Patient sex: M
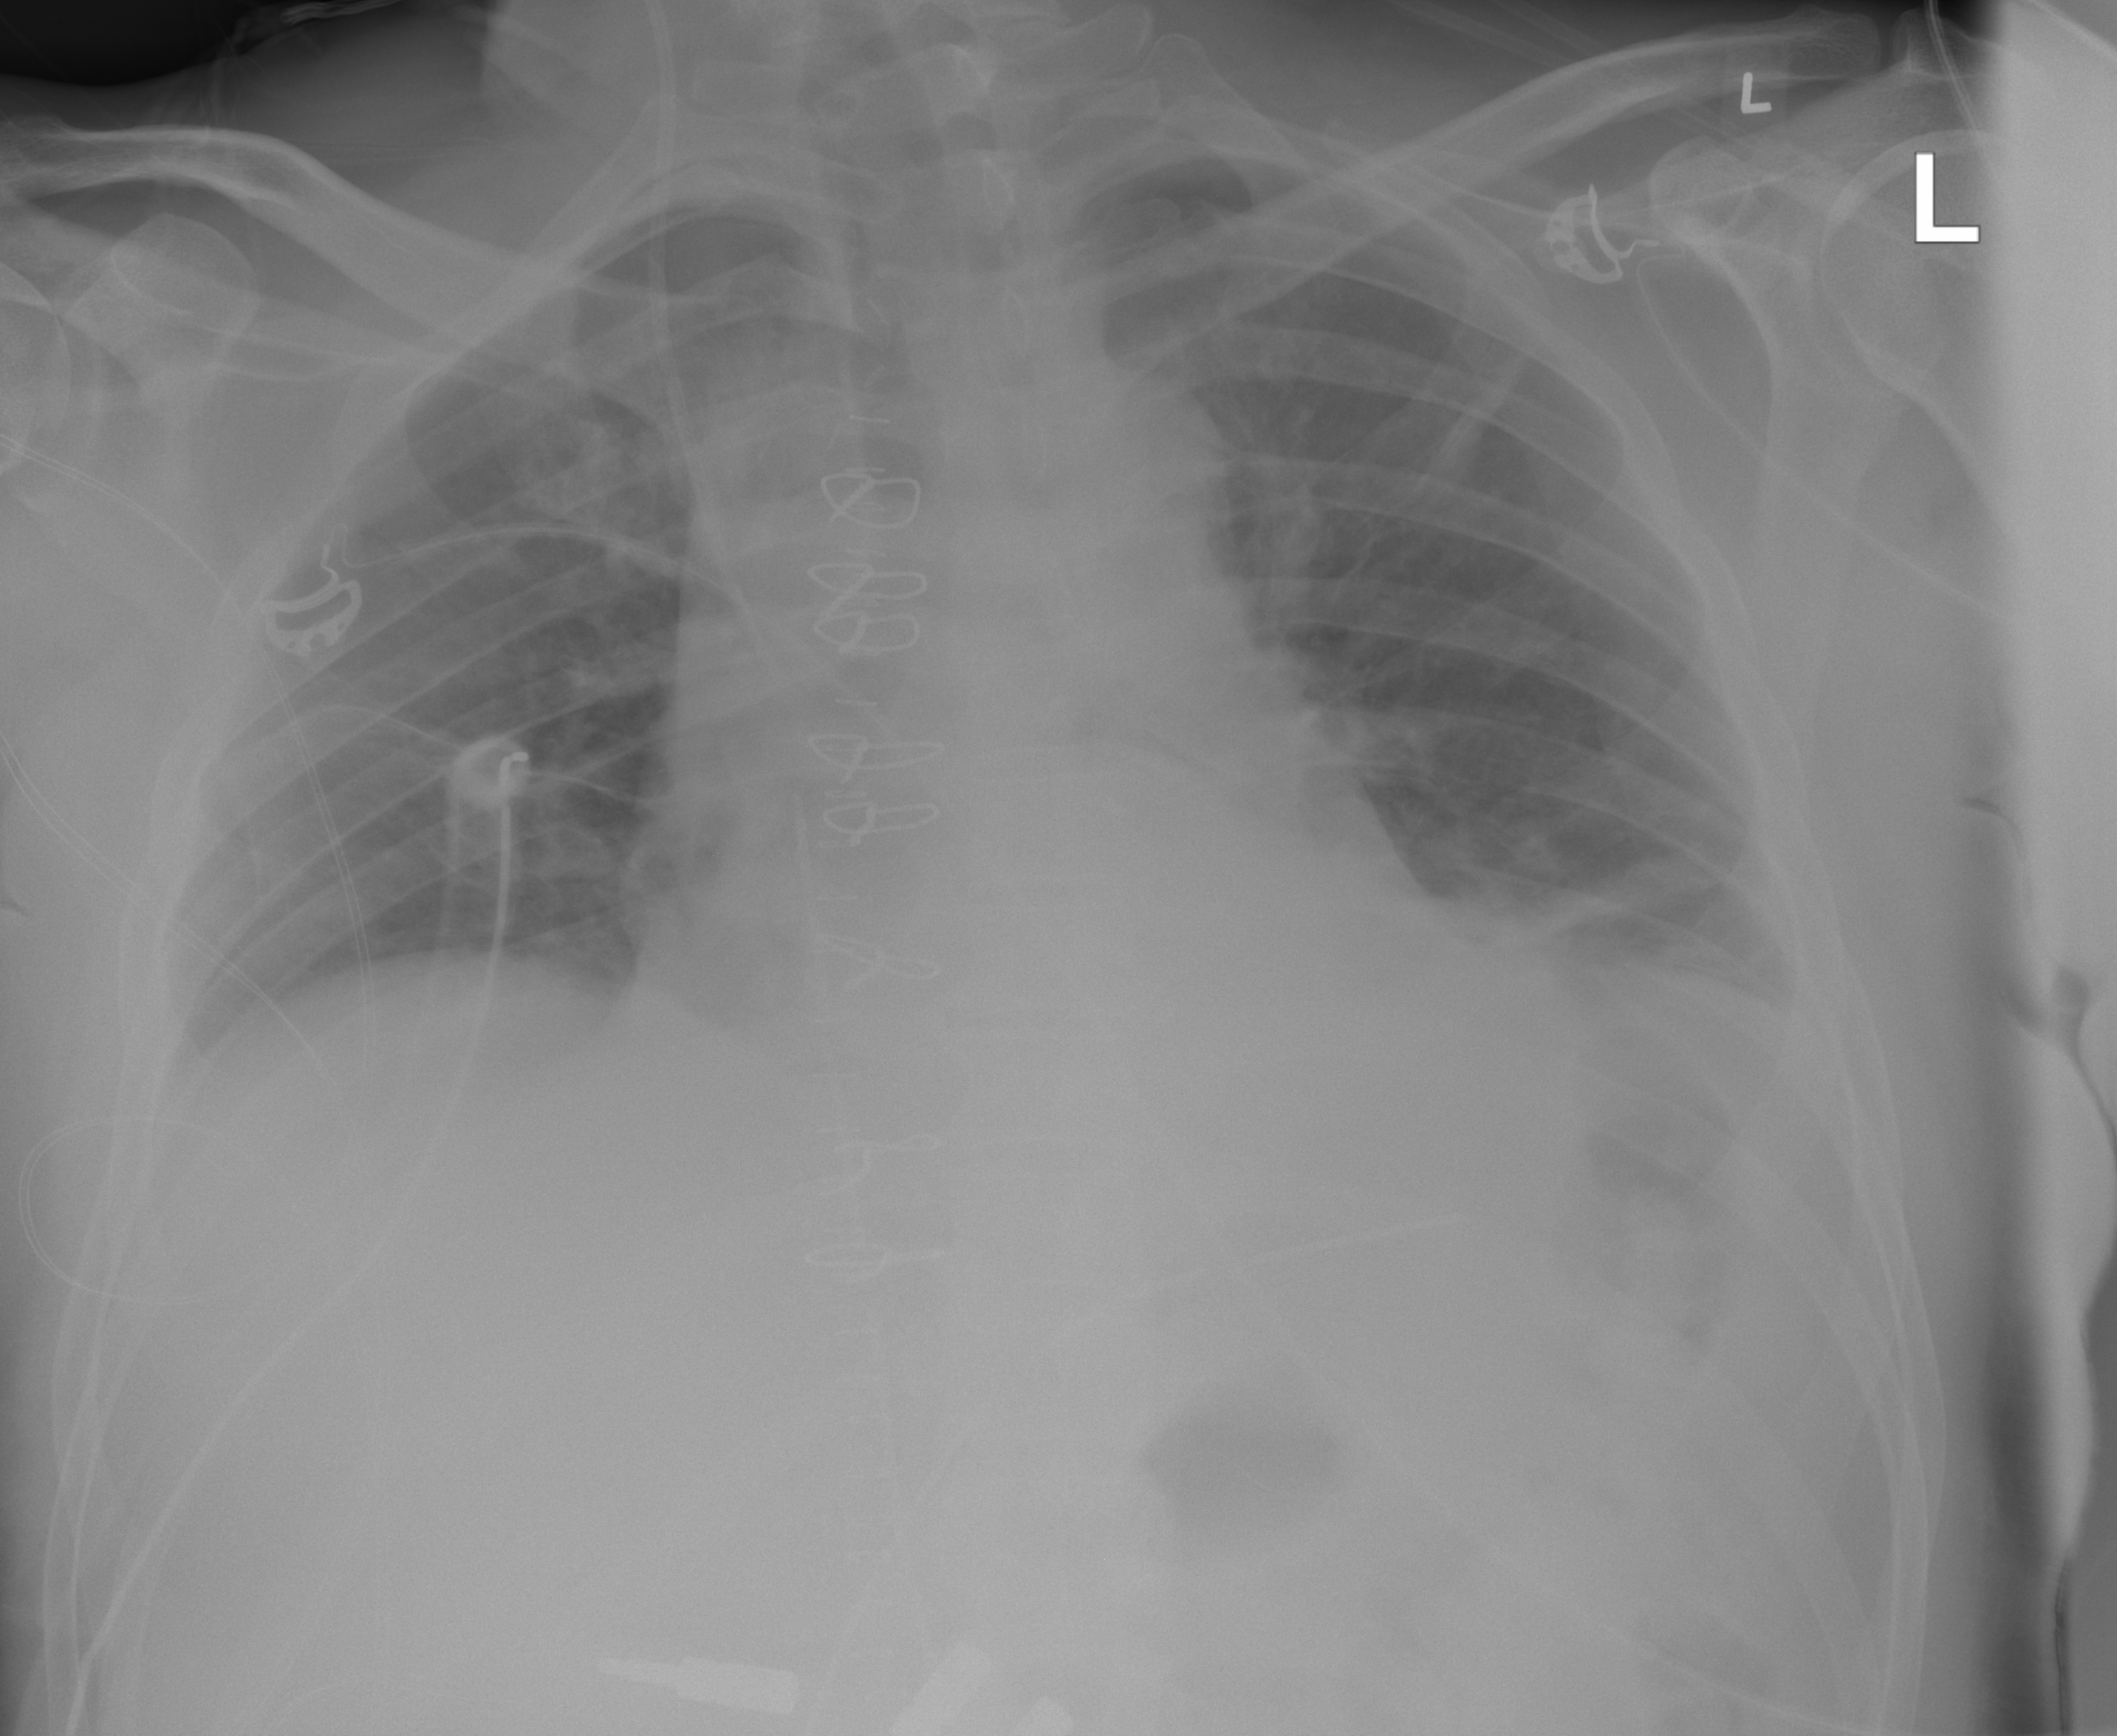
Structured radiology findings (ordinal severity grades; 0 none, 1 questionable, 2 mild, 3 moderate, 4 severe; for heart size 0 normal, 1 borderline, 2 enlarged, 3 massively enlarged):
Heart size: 1
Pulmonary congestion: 1
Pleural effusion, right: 0
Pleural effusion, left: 0
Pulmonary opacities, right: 0
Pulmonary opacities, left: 0
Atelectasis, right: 1
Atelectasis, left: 2